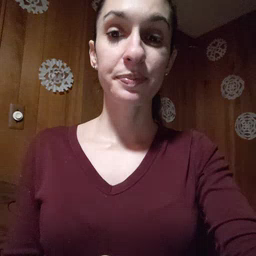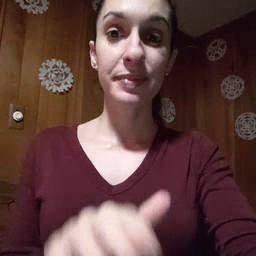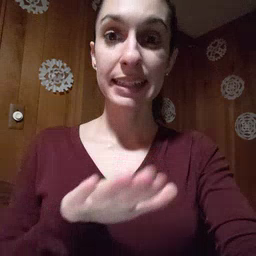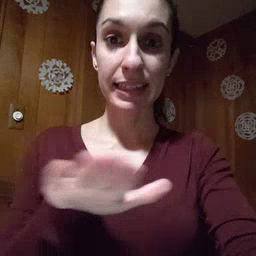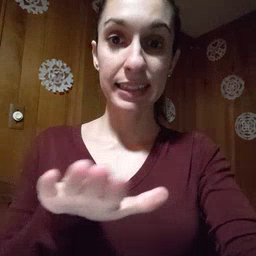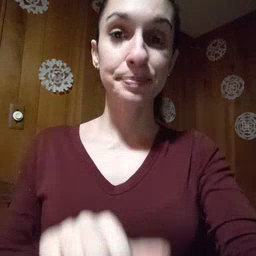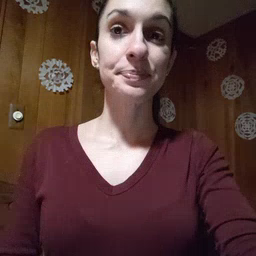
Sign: clean